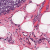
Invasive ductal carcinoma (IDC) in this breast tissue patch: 0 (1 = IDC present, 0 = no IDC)